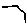
Label: hexagon